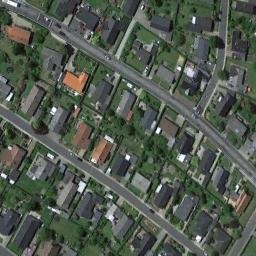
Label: dense_residential